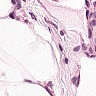
Metastatic tissue present: no